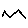
Label: zigzag